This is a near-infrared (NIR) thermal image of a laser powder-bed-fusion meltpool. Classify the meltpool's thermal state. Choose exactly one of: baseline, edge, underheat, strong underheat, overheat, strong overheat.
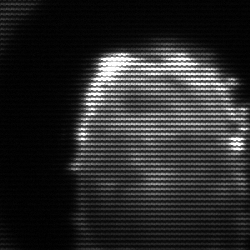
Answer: baseline